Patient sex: F
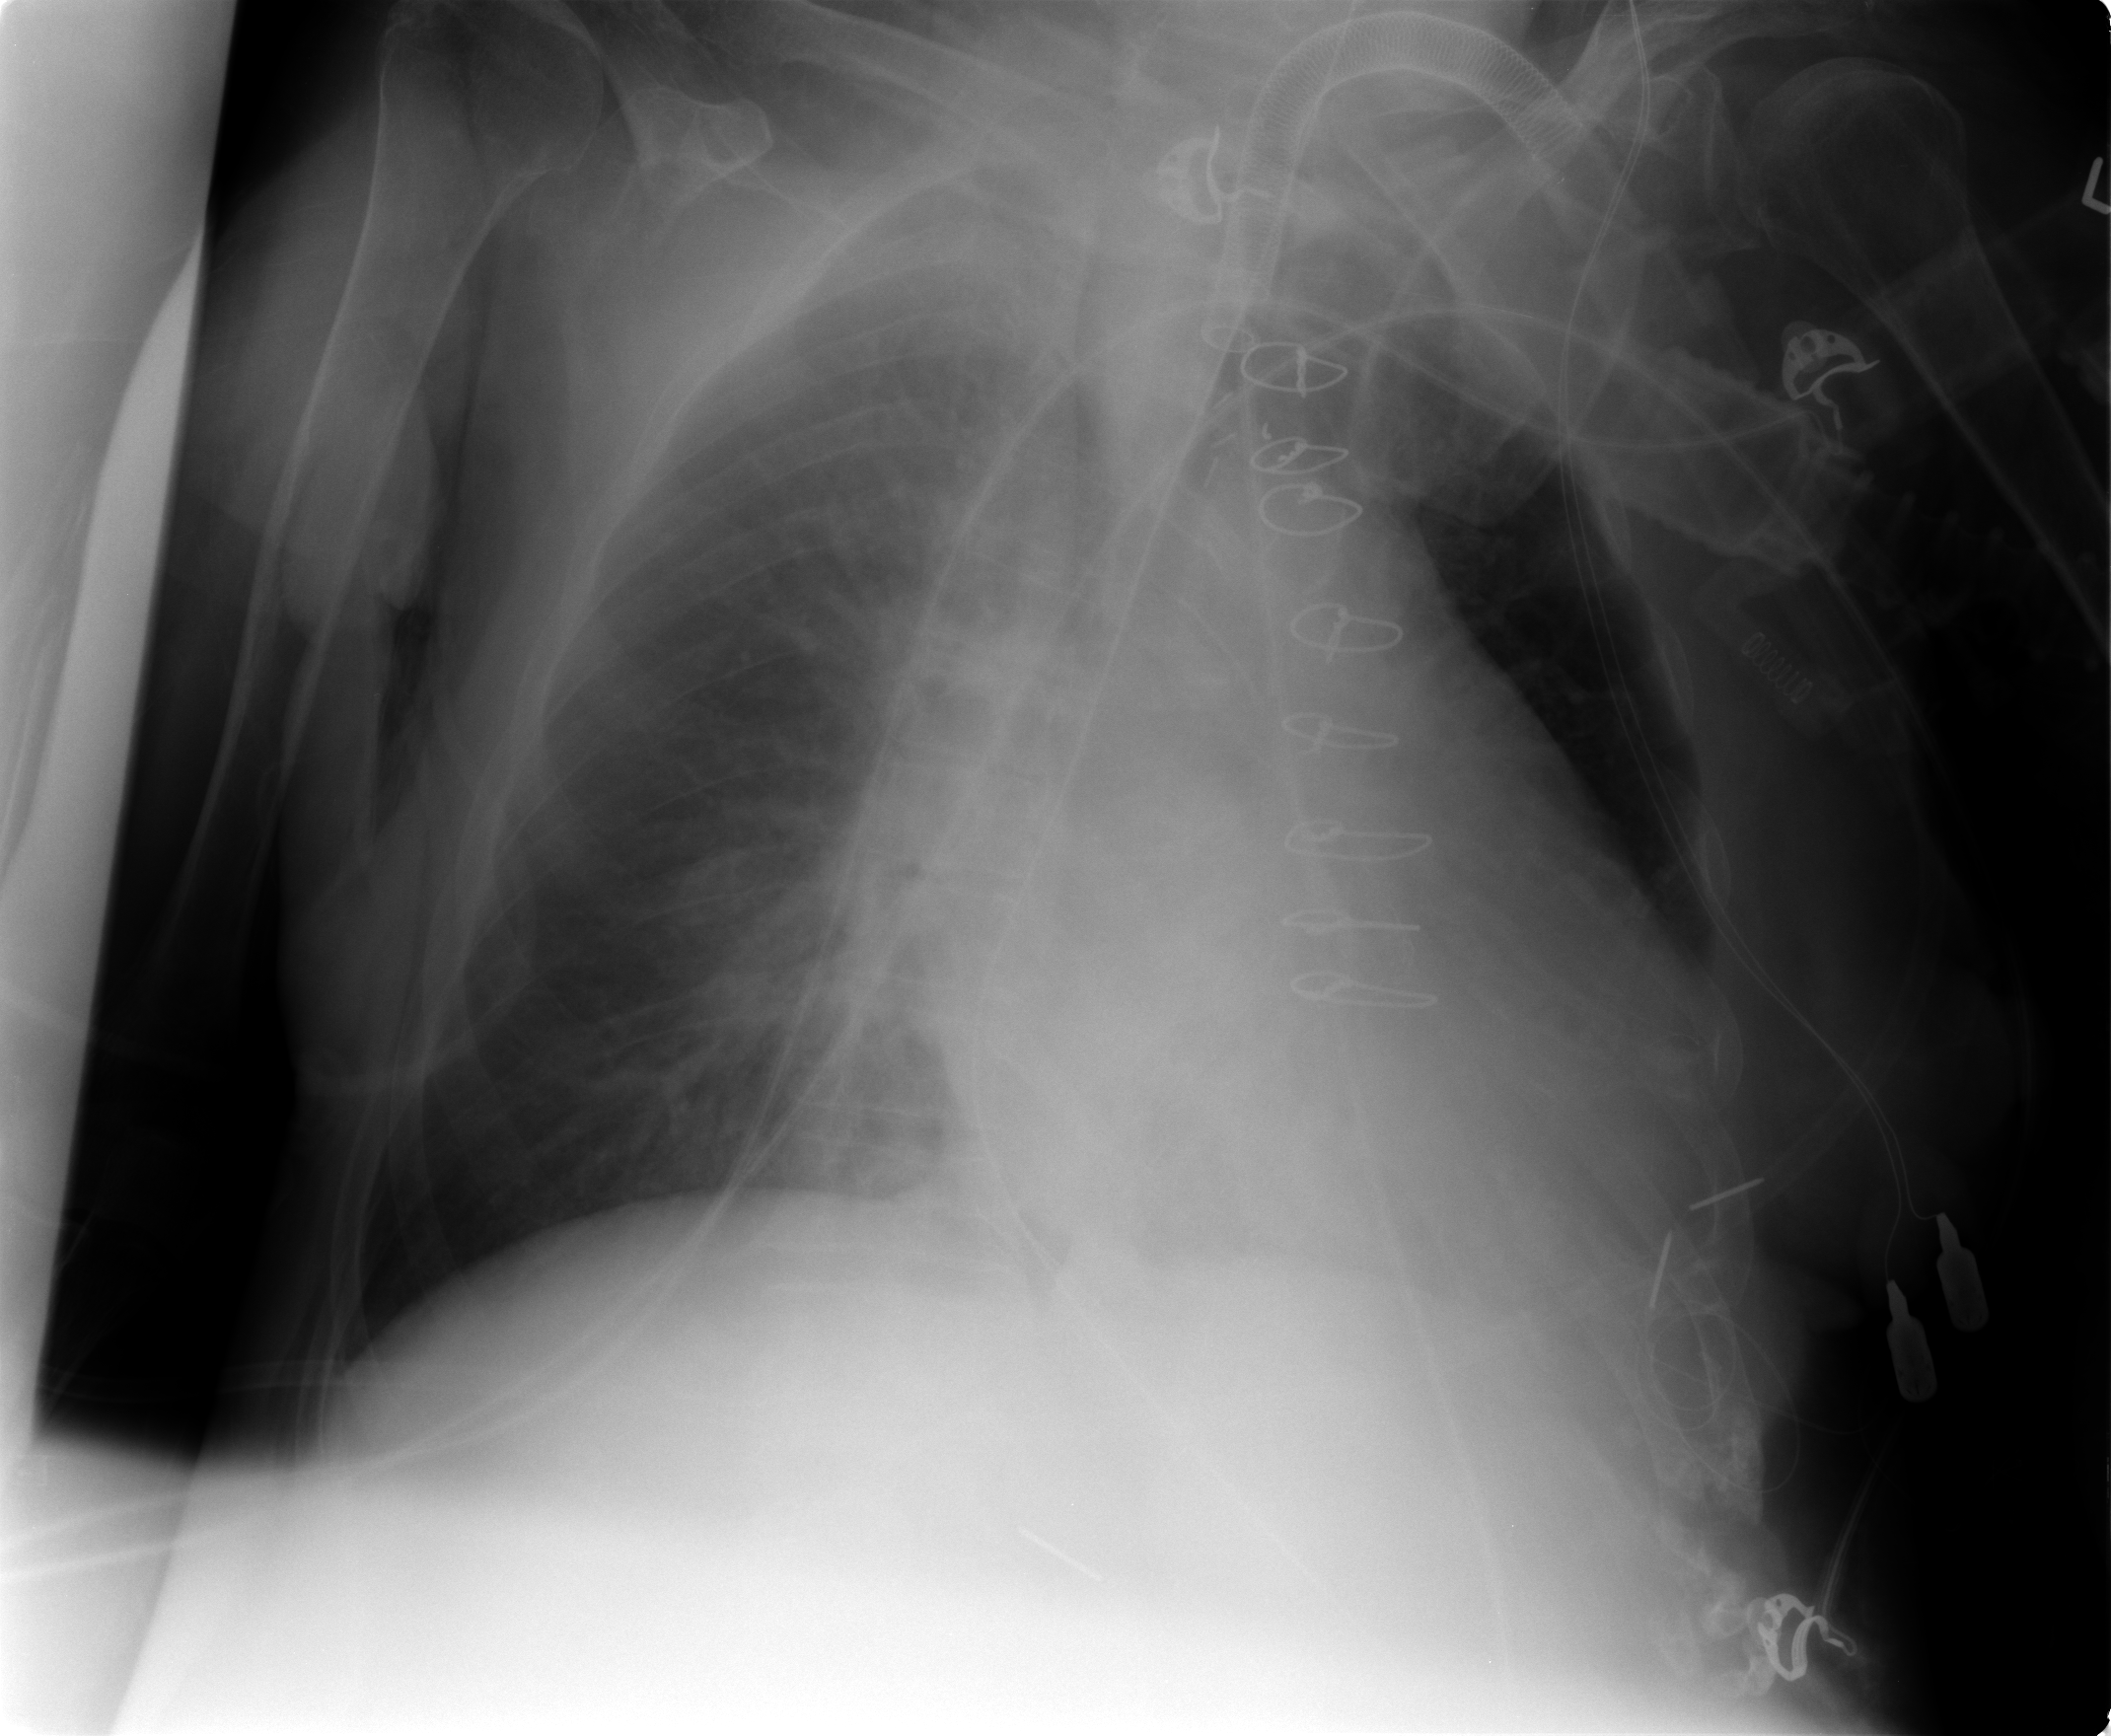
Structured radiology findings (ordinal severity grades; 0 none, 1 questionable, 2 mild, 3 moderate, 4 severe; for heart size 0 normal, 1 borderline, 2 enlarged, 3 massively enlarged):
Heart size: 2
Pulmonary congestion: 2
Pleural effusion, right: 0
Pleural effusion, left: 0
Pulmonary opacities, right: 0
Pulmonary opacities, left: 0
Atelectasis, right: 2
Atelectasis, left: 2